Question: What app is this?
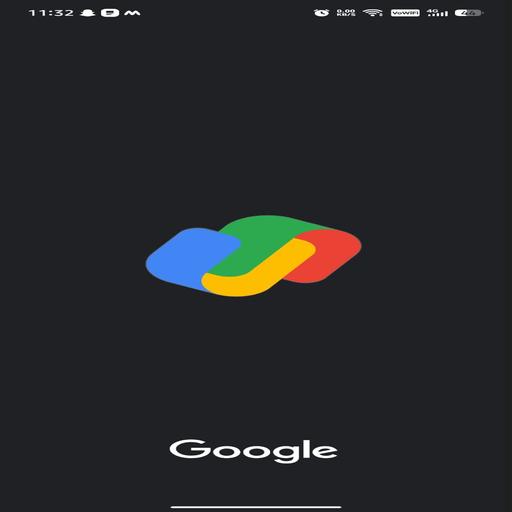
Answer: Google Pay